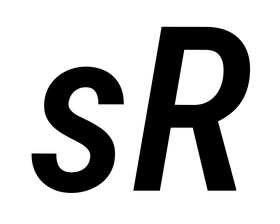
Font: Roboto-Italic_Condensed_Medium_Italic